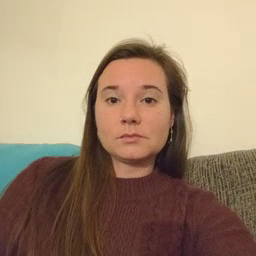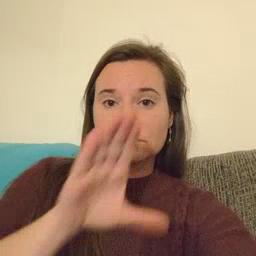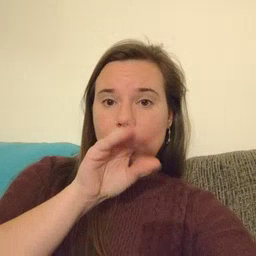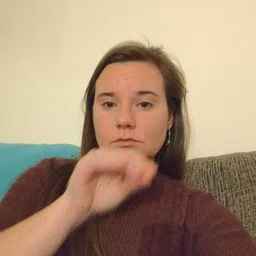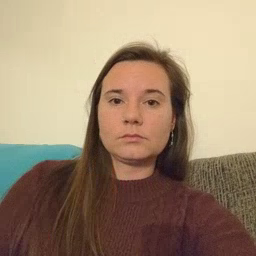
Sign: duck